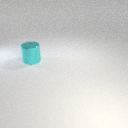
large cyan metal cylinder